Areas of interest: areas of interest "Nangong City Jingqiang Connecting Rod Co., Ltd."
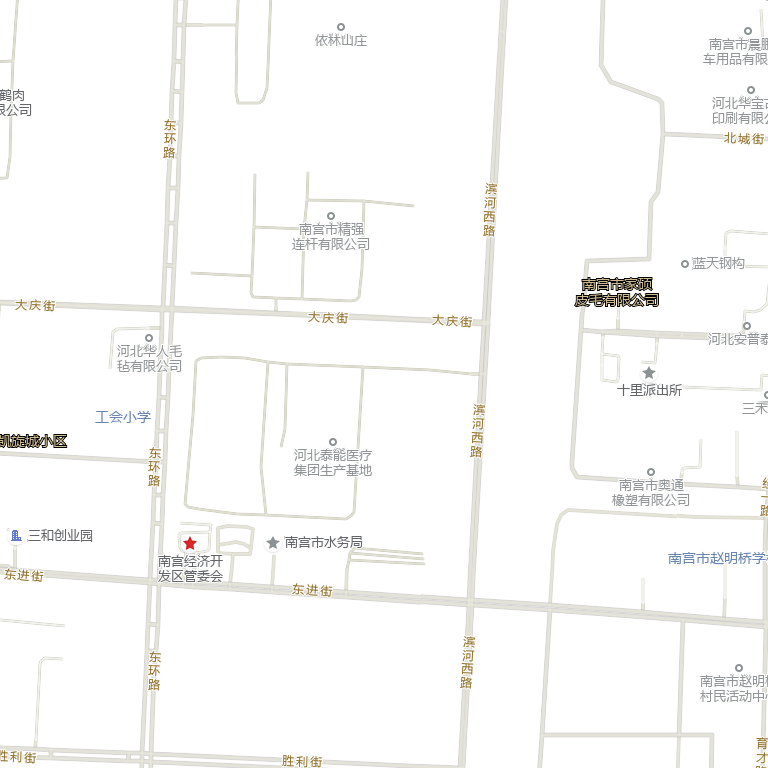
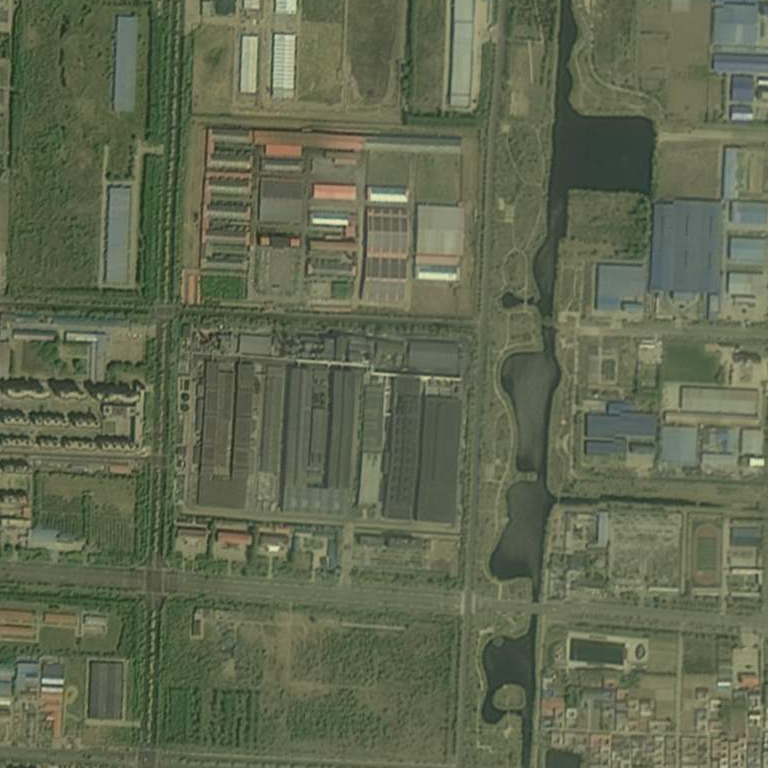